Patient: sex F, age 78
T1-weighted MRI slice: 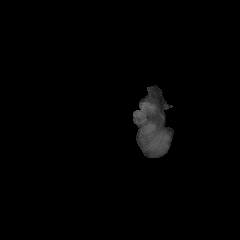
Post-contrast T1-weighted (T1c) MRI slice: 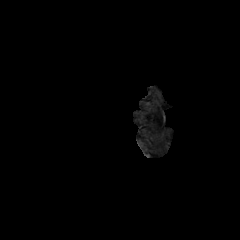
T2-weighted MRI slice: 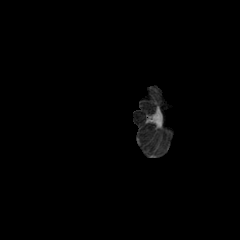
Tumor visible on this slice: no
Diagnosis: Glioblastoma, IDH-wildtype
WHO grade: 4